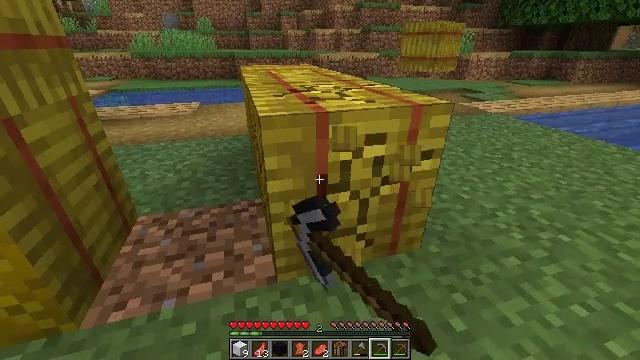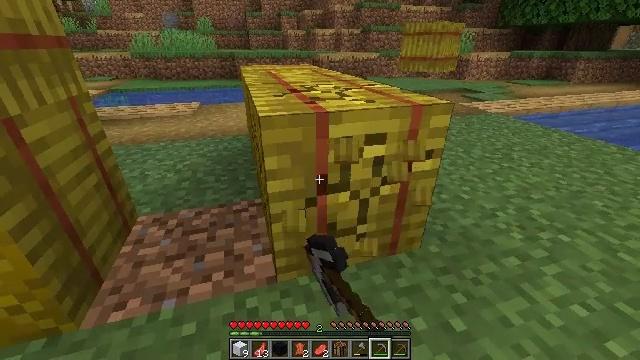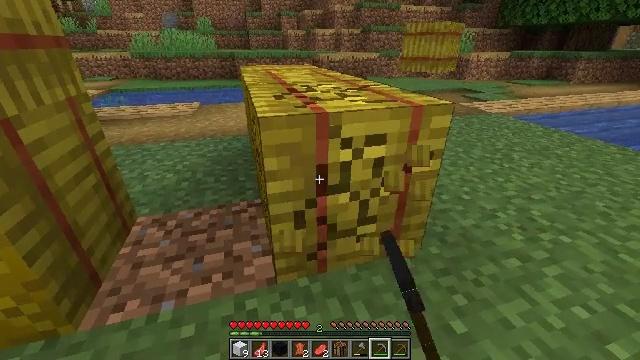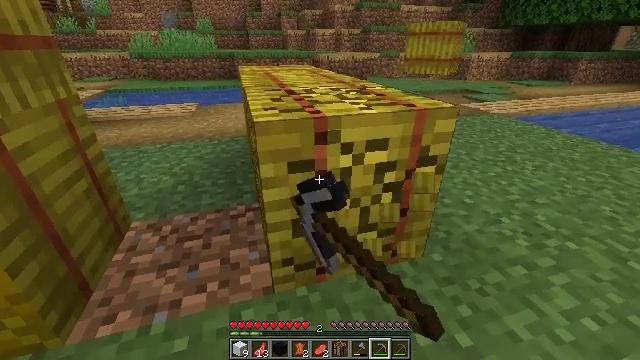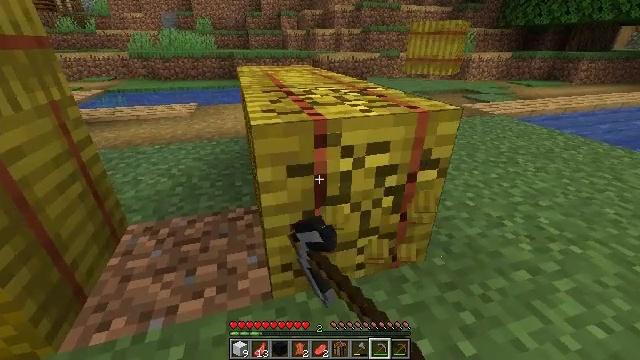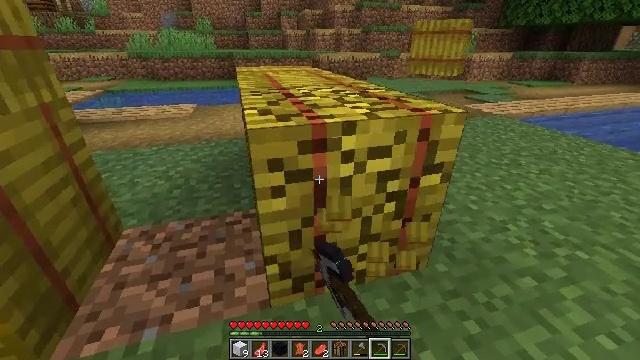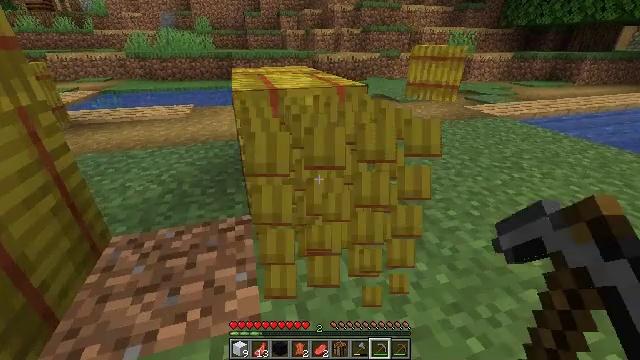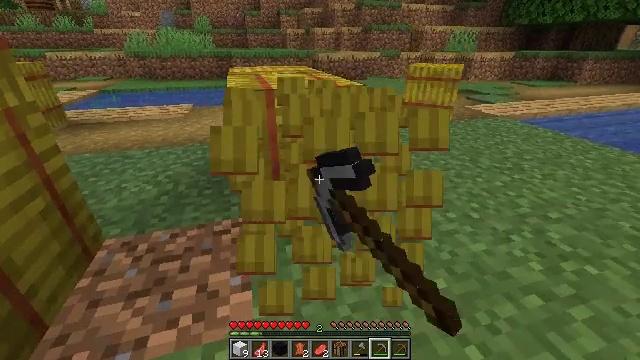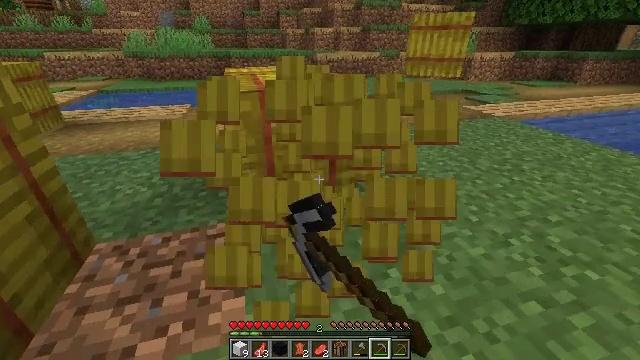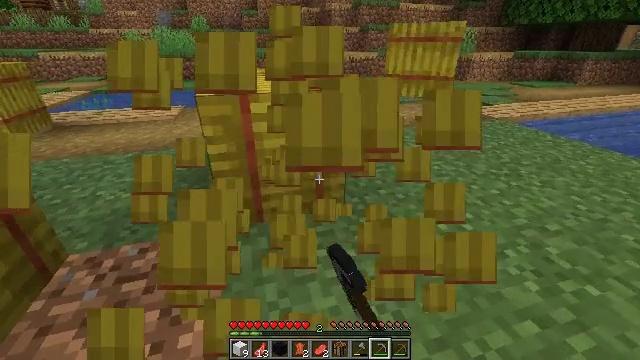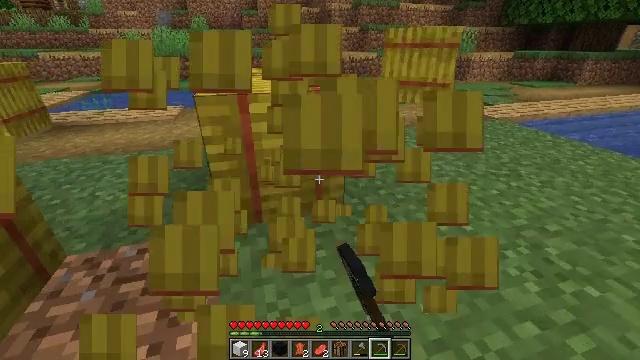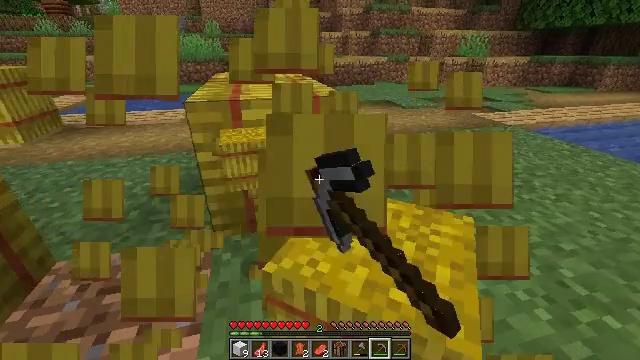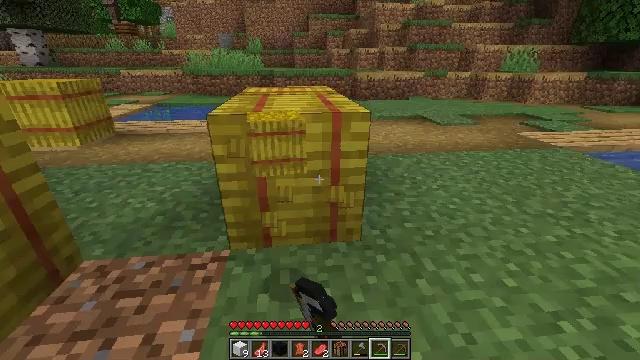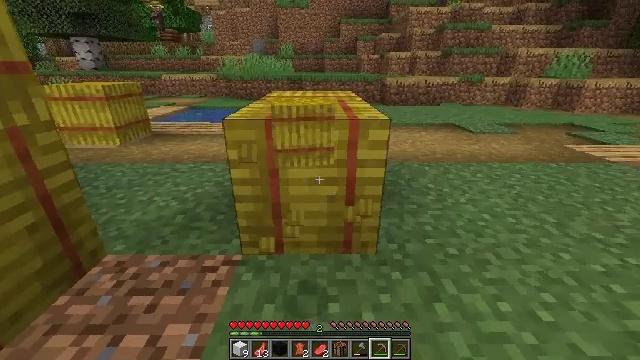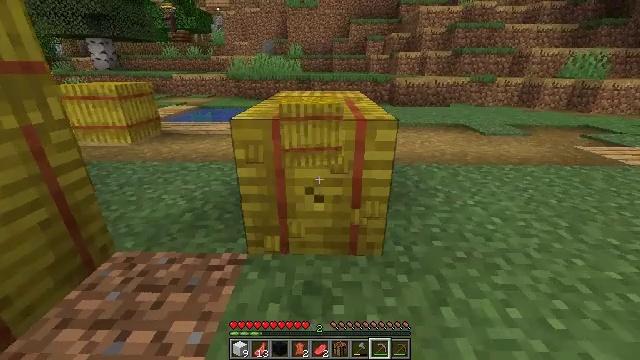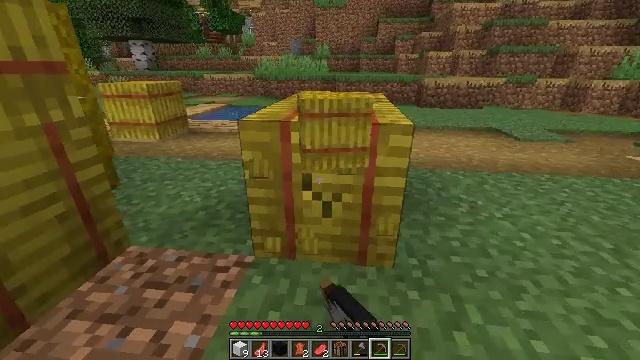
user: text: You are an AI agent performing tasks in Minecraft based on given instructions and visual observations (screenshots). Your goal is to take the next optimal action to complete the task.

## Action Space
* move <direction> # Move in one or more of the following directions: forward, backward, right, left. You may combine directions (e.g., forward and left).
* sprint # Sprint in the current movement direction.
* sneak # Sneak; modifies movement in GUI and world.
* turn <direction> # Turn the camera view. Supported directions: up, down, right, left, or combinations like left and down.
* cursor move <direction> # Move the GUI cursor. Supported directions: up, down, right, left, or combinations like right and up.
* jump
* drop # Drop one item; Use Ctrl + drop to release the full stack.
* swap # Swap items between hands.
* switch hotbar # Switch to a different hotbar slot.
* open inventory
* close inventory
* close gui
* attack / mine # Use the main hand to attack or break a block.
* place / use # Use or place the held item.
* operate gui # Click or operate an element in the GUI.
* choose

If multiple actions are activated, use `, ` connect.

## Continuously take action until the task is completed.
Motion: motion action
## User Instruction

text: Gather hay blocks from the farm.
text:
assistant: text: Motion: sneak, attack / mine
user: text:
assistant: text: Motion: move forward, sneak, attack / mine
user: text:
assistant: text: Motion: move forward, sneak, attack / mine
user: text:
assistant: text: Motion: move forward, sneak, attack / mine
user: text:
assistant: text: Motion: move forward, sneak, attack / mine
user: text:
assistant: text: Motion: move forward and move right, sneak, attack / mine
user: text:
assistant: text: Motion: move forward and move right, sneak, attack / mine
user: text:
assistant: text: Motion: move forward and move right, sneak, attack / mine
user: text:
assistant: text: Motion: move forward and move right, sneak, attack / mine
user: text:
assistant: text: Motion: move forward and move right, sneak, attack / mine
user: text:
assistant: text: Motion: move forward and move right, sneak, turn left, attack / mine
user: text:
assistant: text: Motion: move forward and move right, sneak, turn left and up, attack / mine
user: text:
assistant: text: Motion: move forward and move right, sneak, turn left, attack / mine
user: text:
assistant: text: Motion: move forward and move right, sneak, turn left, attack / mine
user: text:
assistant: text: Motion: move forward and move right, sneak, turn left, attack / mine
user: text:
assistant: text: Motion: move forward and move right, sneak, turn left, attack / mine
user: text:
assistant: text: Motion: move forward and move right, sneak, attack / mine
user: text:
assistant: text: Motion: move forward and move right, sneak, attack / mine
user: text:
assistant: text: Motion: move forward and move right, sneak, turn left, attack / mine
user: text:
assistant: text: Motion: move forward and move right, sneak, turn left, attack / mine
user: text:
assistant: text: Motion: move forward and move right, sneak, attack / mine
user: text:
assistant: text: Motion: move forward and move right, sneak, attack / mine
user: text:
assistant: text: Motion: move forward and move right, sneak, attack / mine
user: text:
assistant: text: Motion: move forward and move right, sneak, attack / mine
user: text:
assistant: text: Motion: move forward, sneak, attack / mine
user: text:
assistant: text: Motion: move forward, sneak, attack / mine
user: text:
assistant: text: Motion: move forward, sneak, turn left, attack / mine
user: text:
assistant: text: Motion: move forward, sneak, attack / mine
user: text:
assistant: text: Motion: move forward, sneak, turn left, attack / mine
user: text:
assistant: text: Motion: move forward, sneak, turn left, attack / mine